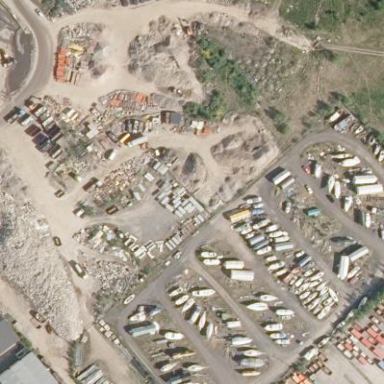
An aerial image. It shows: Industrial area with boatyard nearby.